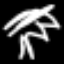
Label: palm tree